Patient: sex F, age 38
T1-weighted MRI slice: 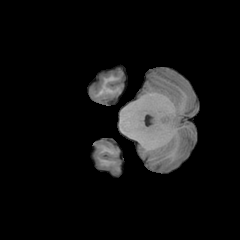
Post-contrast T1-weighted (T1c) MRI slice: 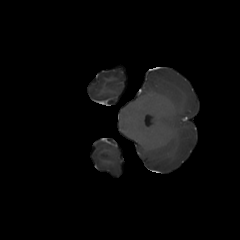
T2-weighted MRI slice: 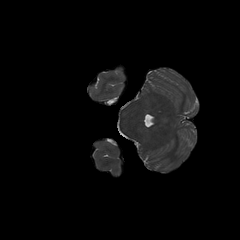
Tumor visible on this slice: no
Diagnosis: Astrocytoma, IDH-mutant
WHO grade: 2